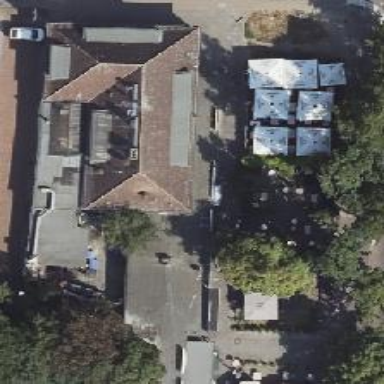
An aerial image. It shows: View of roof with edges.